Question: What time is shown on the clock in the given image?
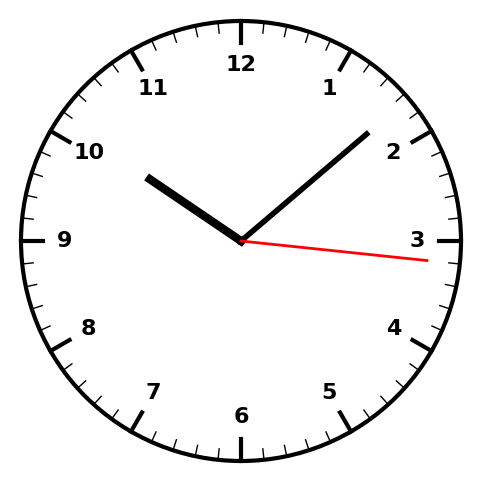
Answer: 10:08:16